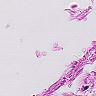
Metastatic tissue present: no